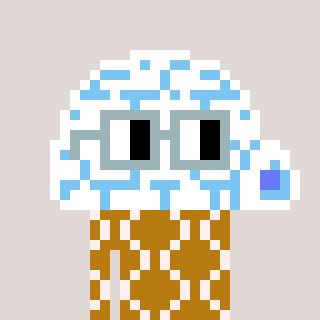
a pixel art character with square dark gray glasses, a igloo-shaped head and a gold-colored body on a warm background